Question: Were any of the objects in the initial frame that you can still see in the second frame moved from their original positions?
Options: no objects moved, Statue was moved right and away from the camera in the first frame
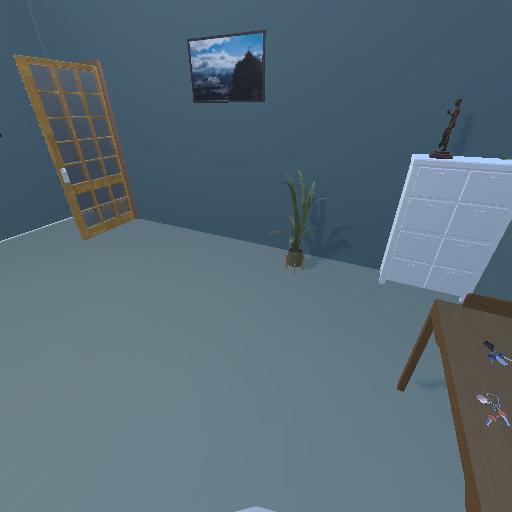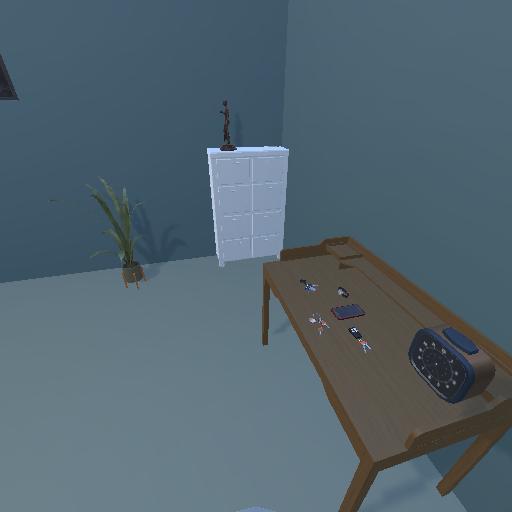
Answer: no objects moved